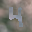
Label: 4